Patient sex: M
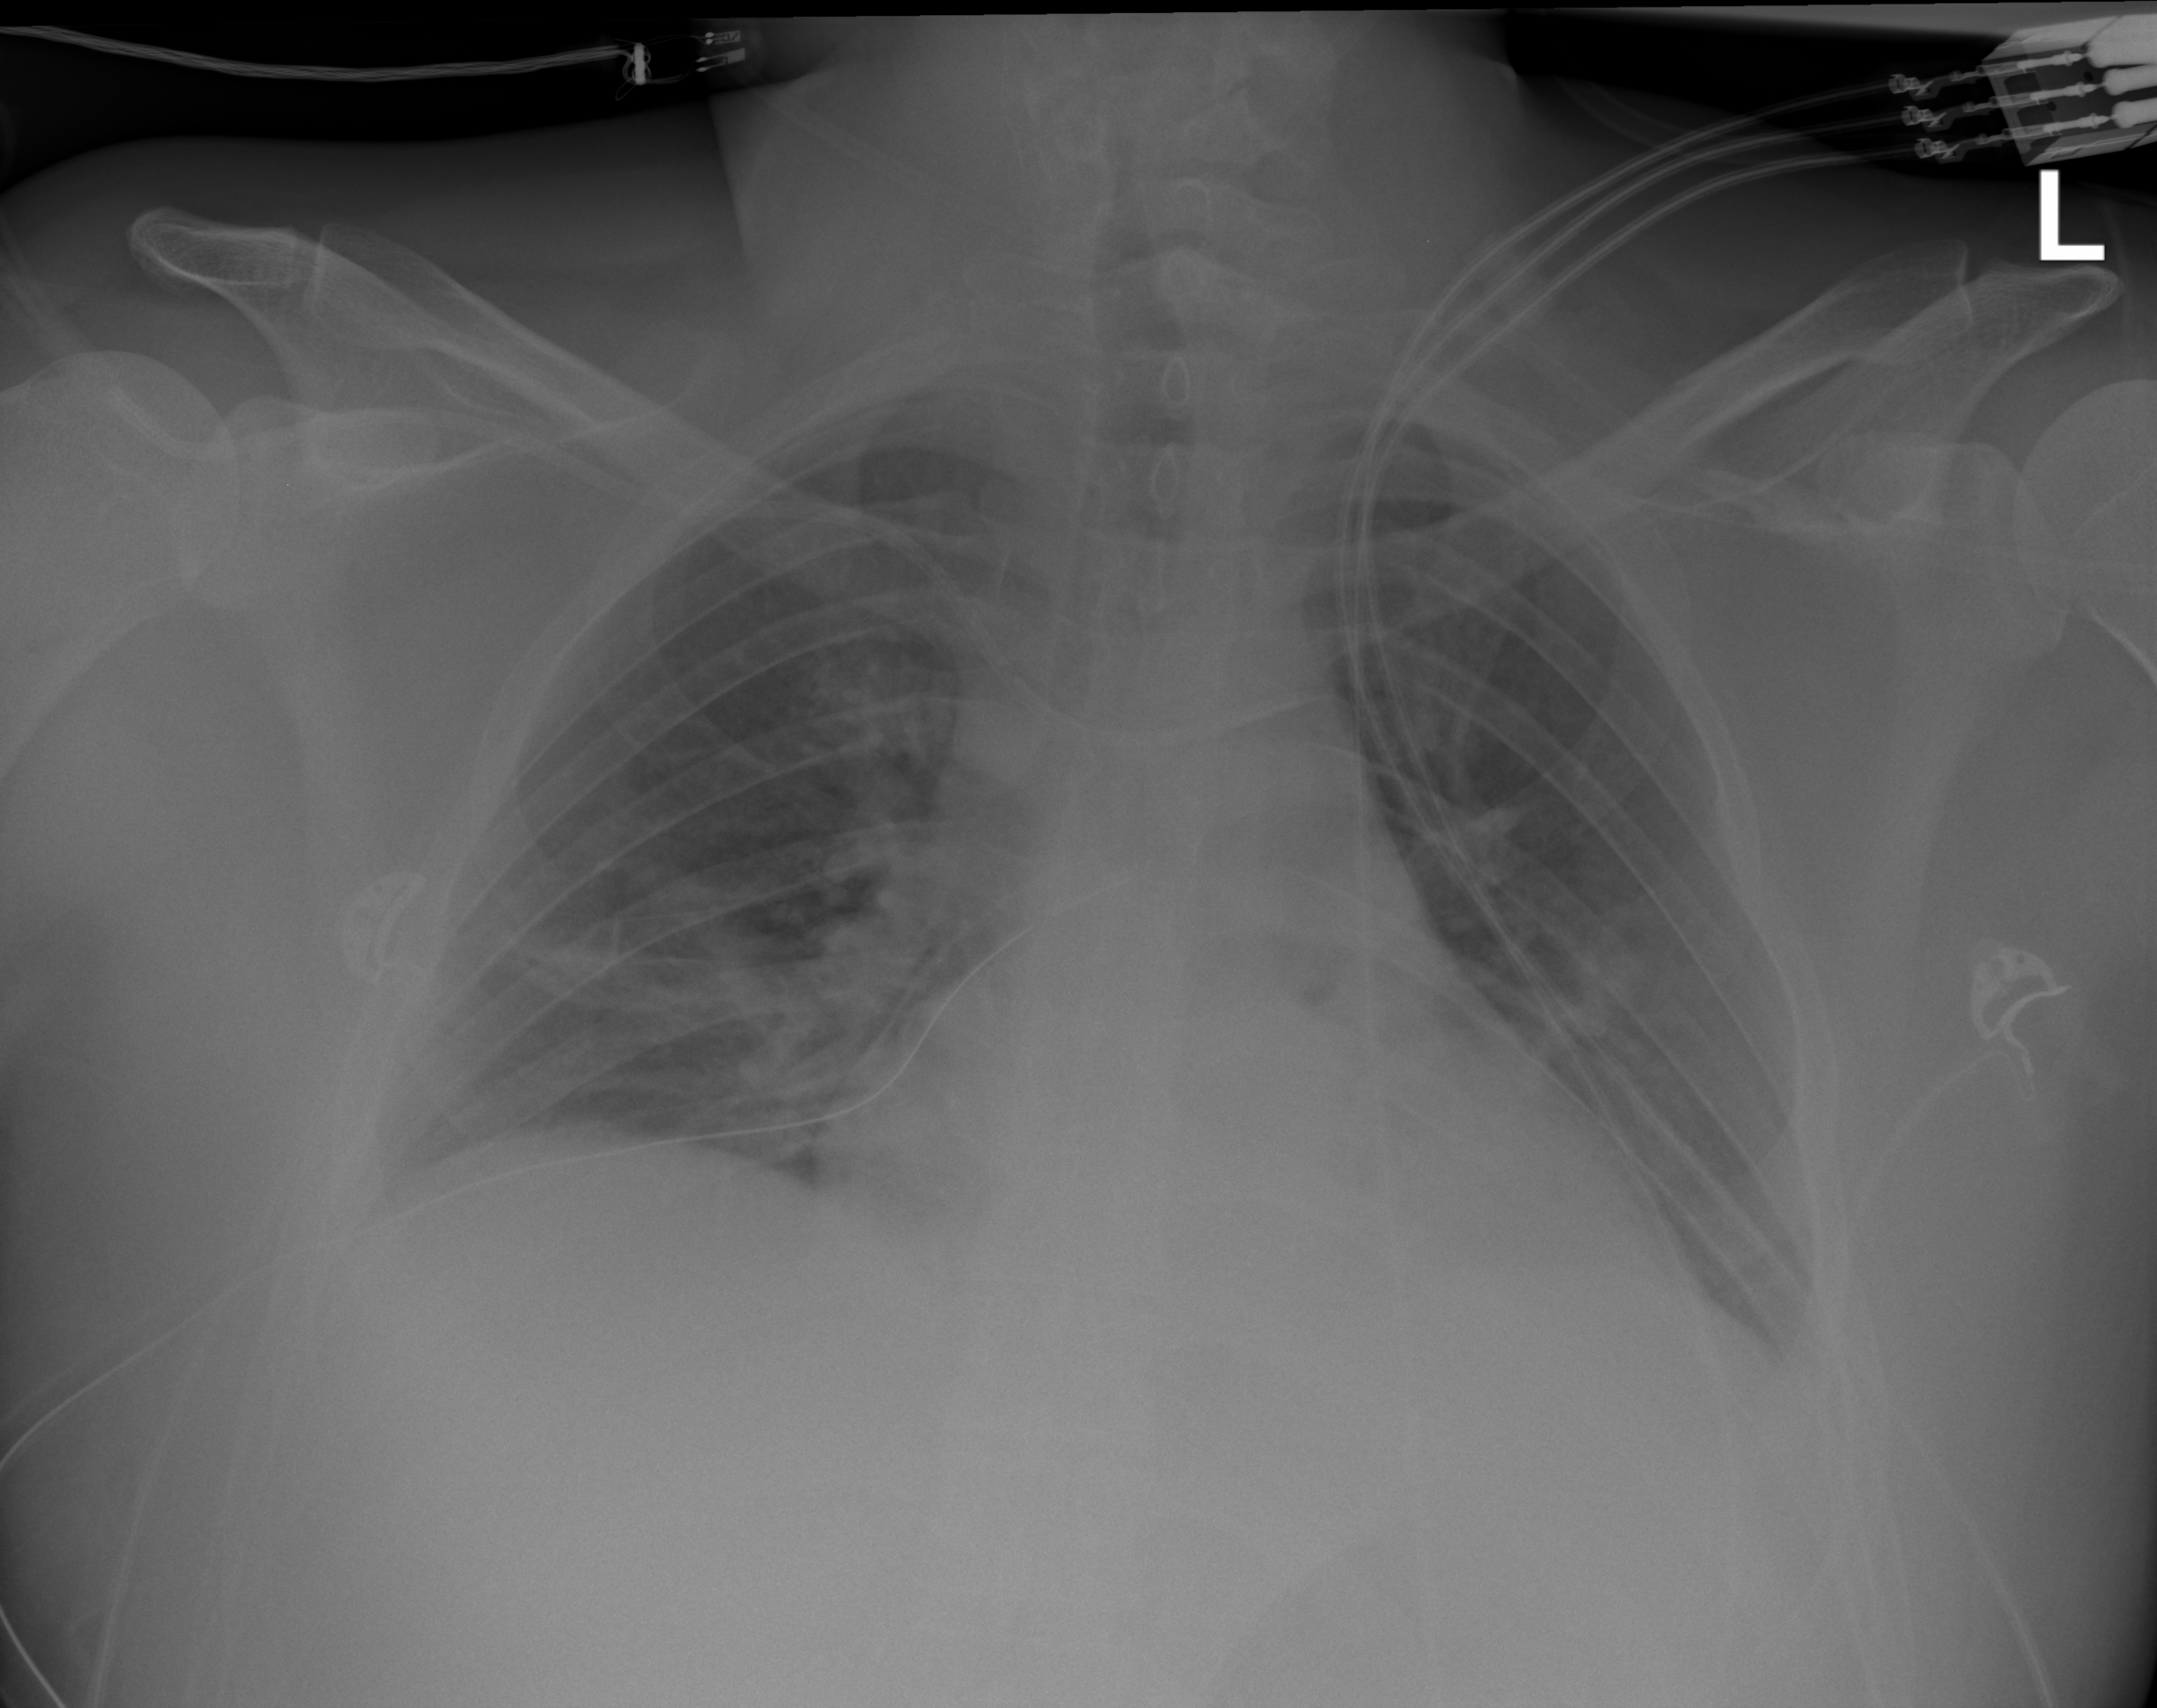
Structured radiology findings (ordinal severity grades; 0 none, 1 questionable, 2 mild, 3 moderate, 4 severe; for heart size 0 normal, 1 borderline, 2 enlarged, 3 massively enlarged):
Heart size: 2
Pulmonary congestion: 2
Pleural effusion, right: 2
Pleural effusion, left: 2
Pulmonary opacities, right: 2
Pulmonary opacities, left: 2
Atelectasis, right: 2
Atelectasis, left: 2